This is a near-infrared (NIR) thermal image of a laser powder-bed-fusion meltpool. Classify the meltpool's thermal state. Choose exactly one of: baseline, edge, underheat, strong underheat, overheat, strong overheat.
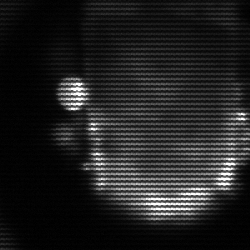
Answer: baseline